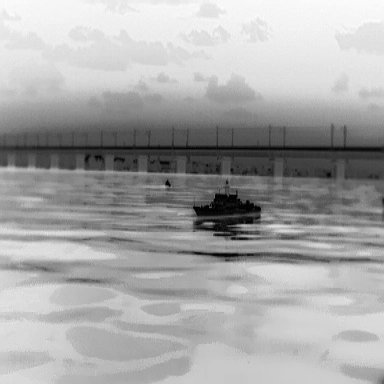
There are two warships in the infrared image.